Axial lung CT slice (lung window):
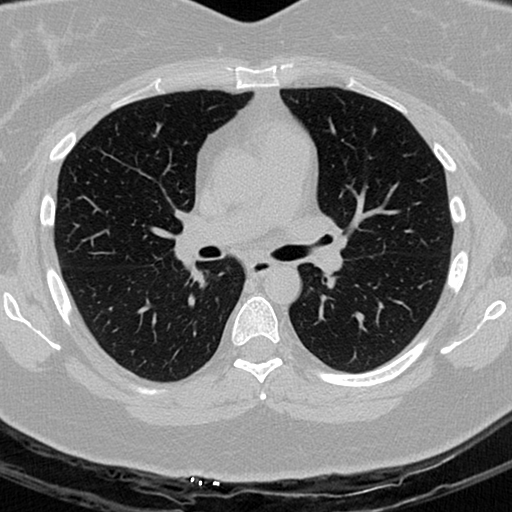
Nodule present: no